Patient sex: F
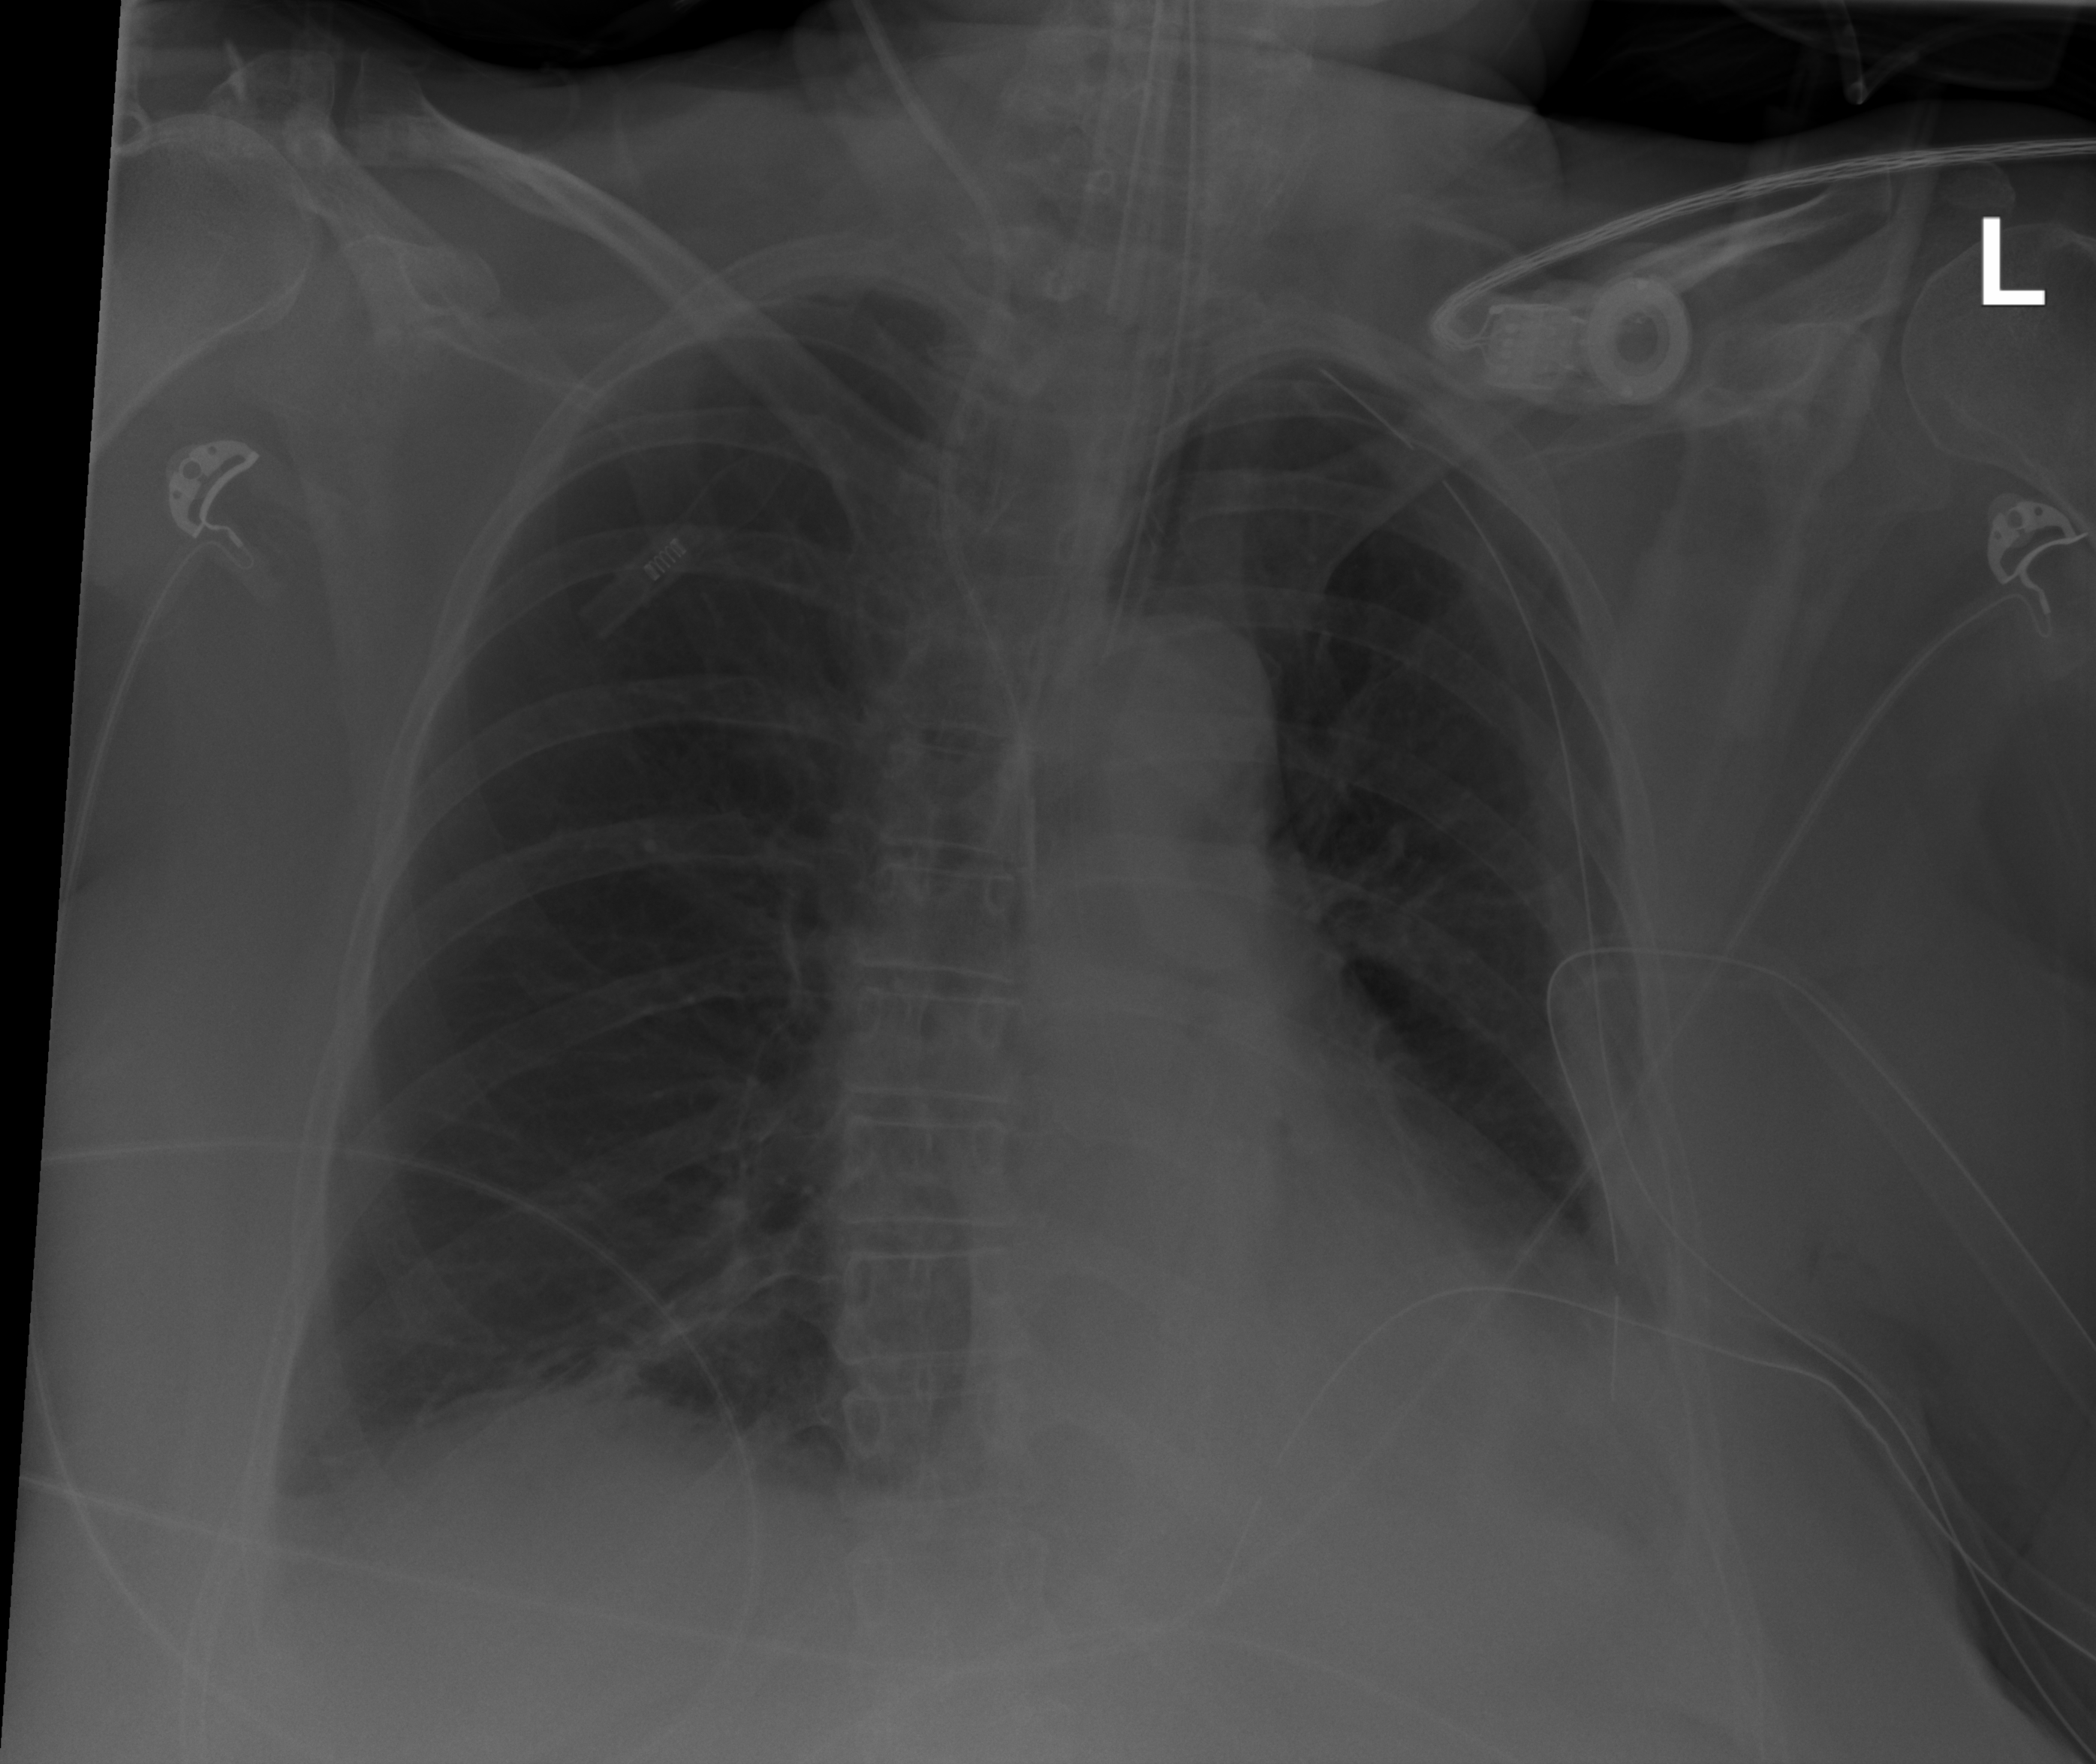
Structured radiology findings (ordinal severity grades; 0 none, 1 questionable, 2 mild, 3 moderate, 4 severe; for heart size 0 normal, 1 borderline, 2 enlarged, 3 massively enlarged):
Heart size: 0
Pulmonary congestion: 0
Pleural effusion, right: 2
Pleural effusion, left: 3
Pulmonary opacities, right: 0
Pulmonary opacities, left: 2
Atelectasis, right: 2
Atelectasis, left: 2